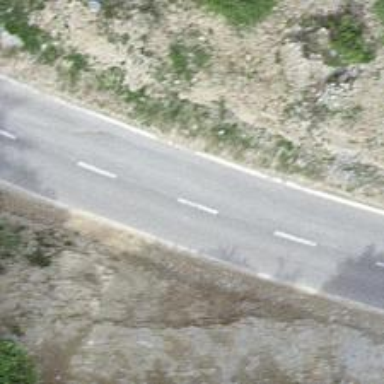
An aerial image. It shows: Tertiary road.